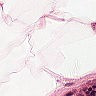
Metastatic tissue present: no